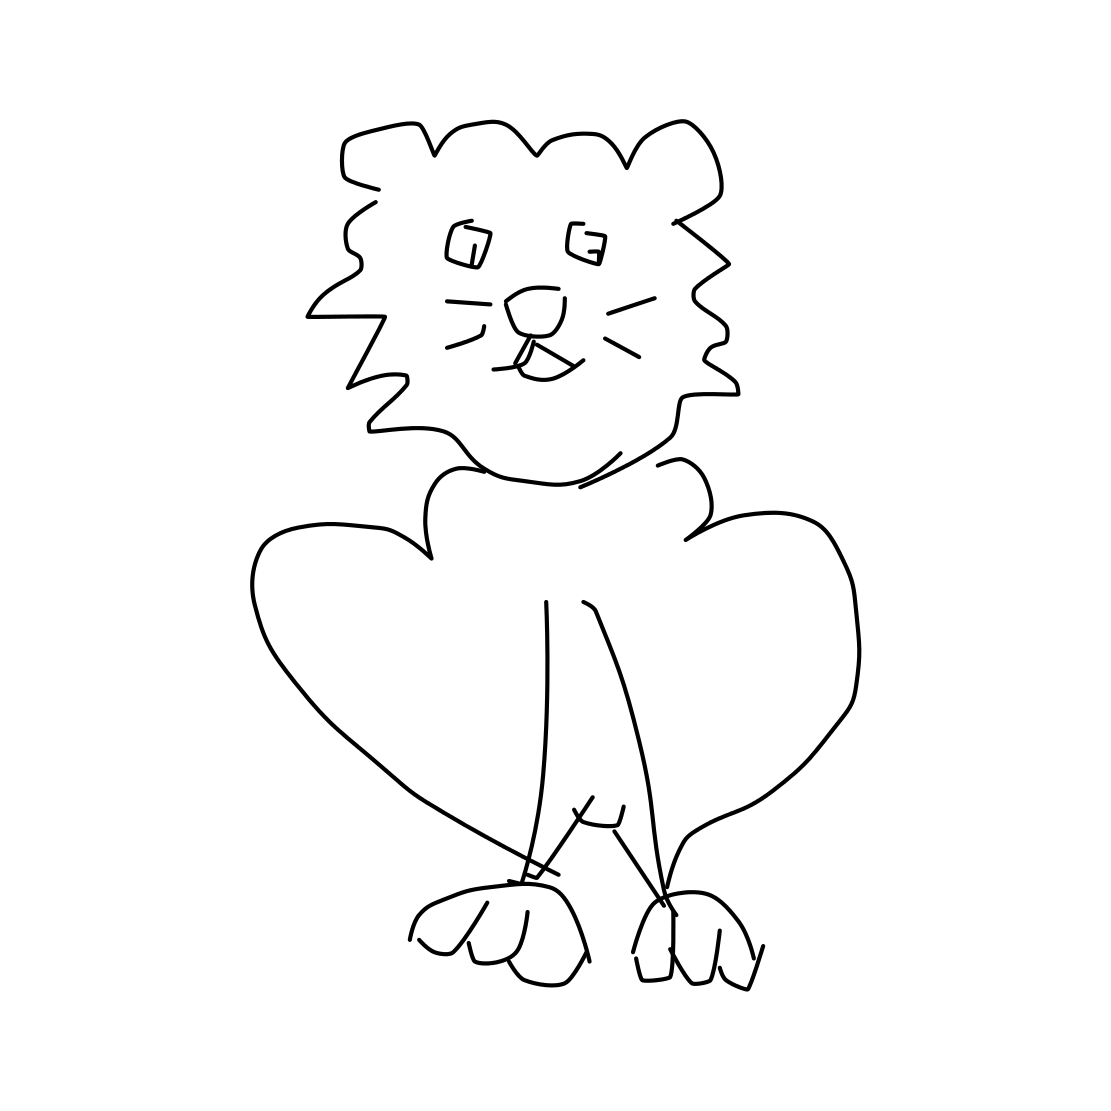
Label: tiger